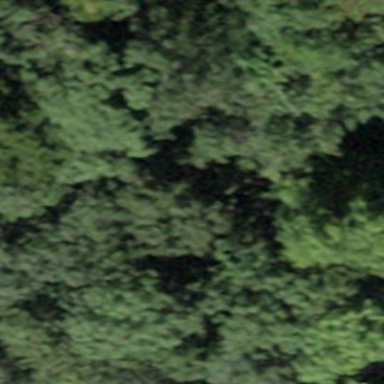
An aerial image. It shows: Forest area.